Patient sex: F
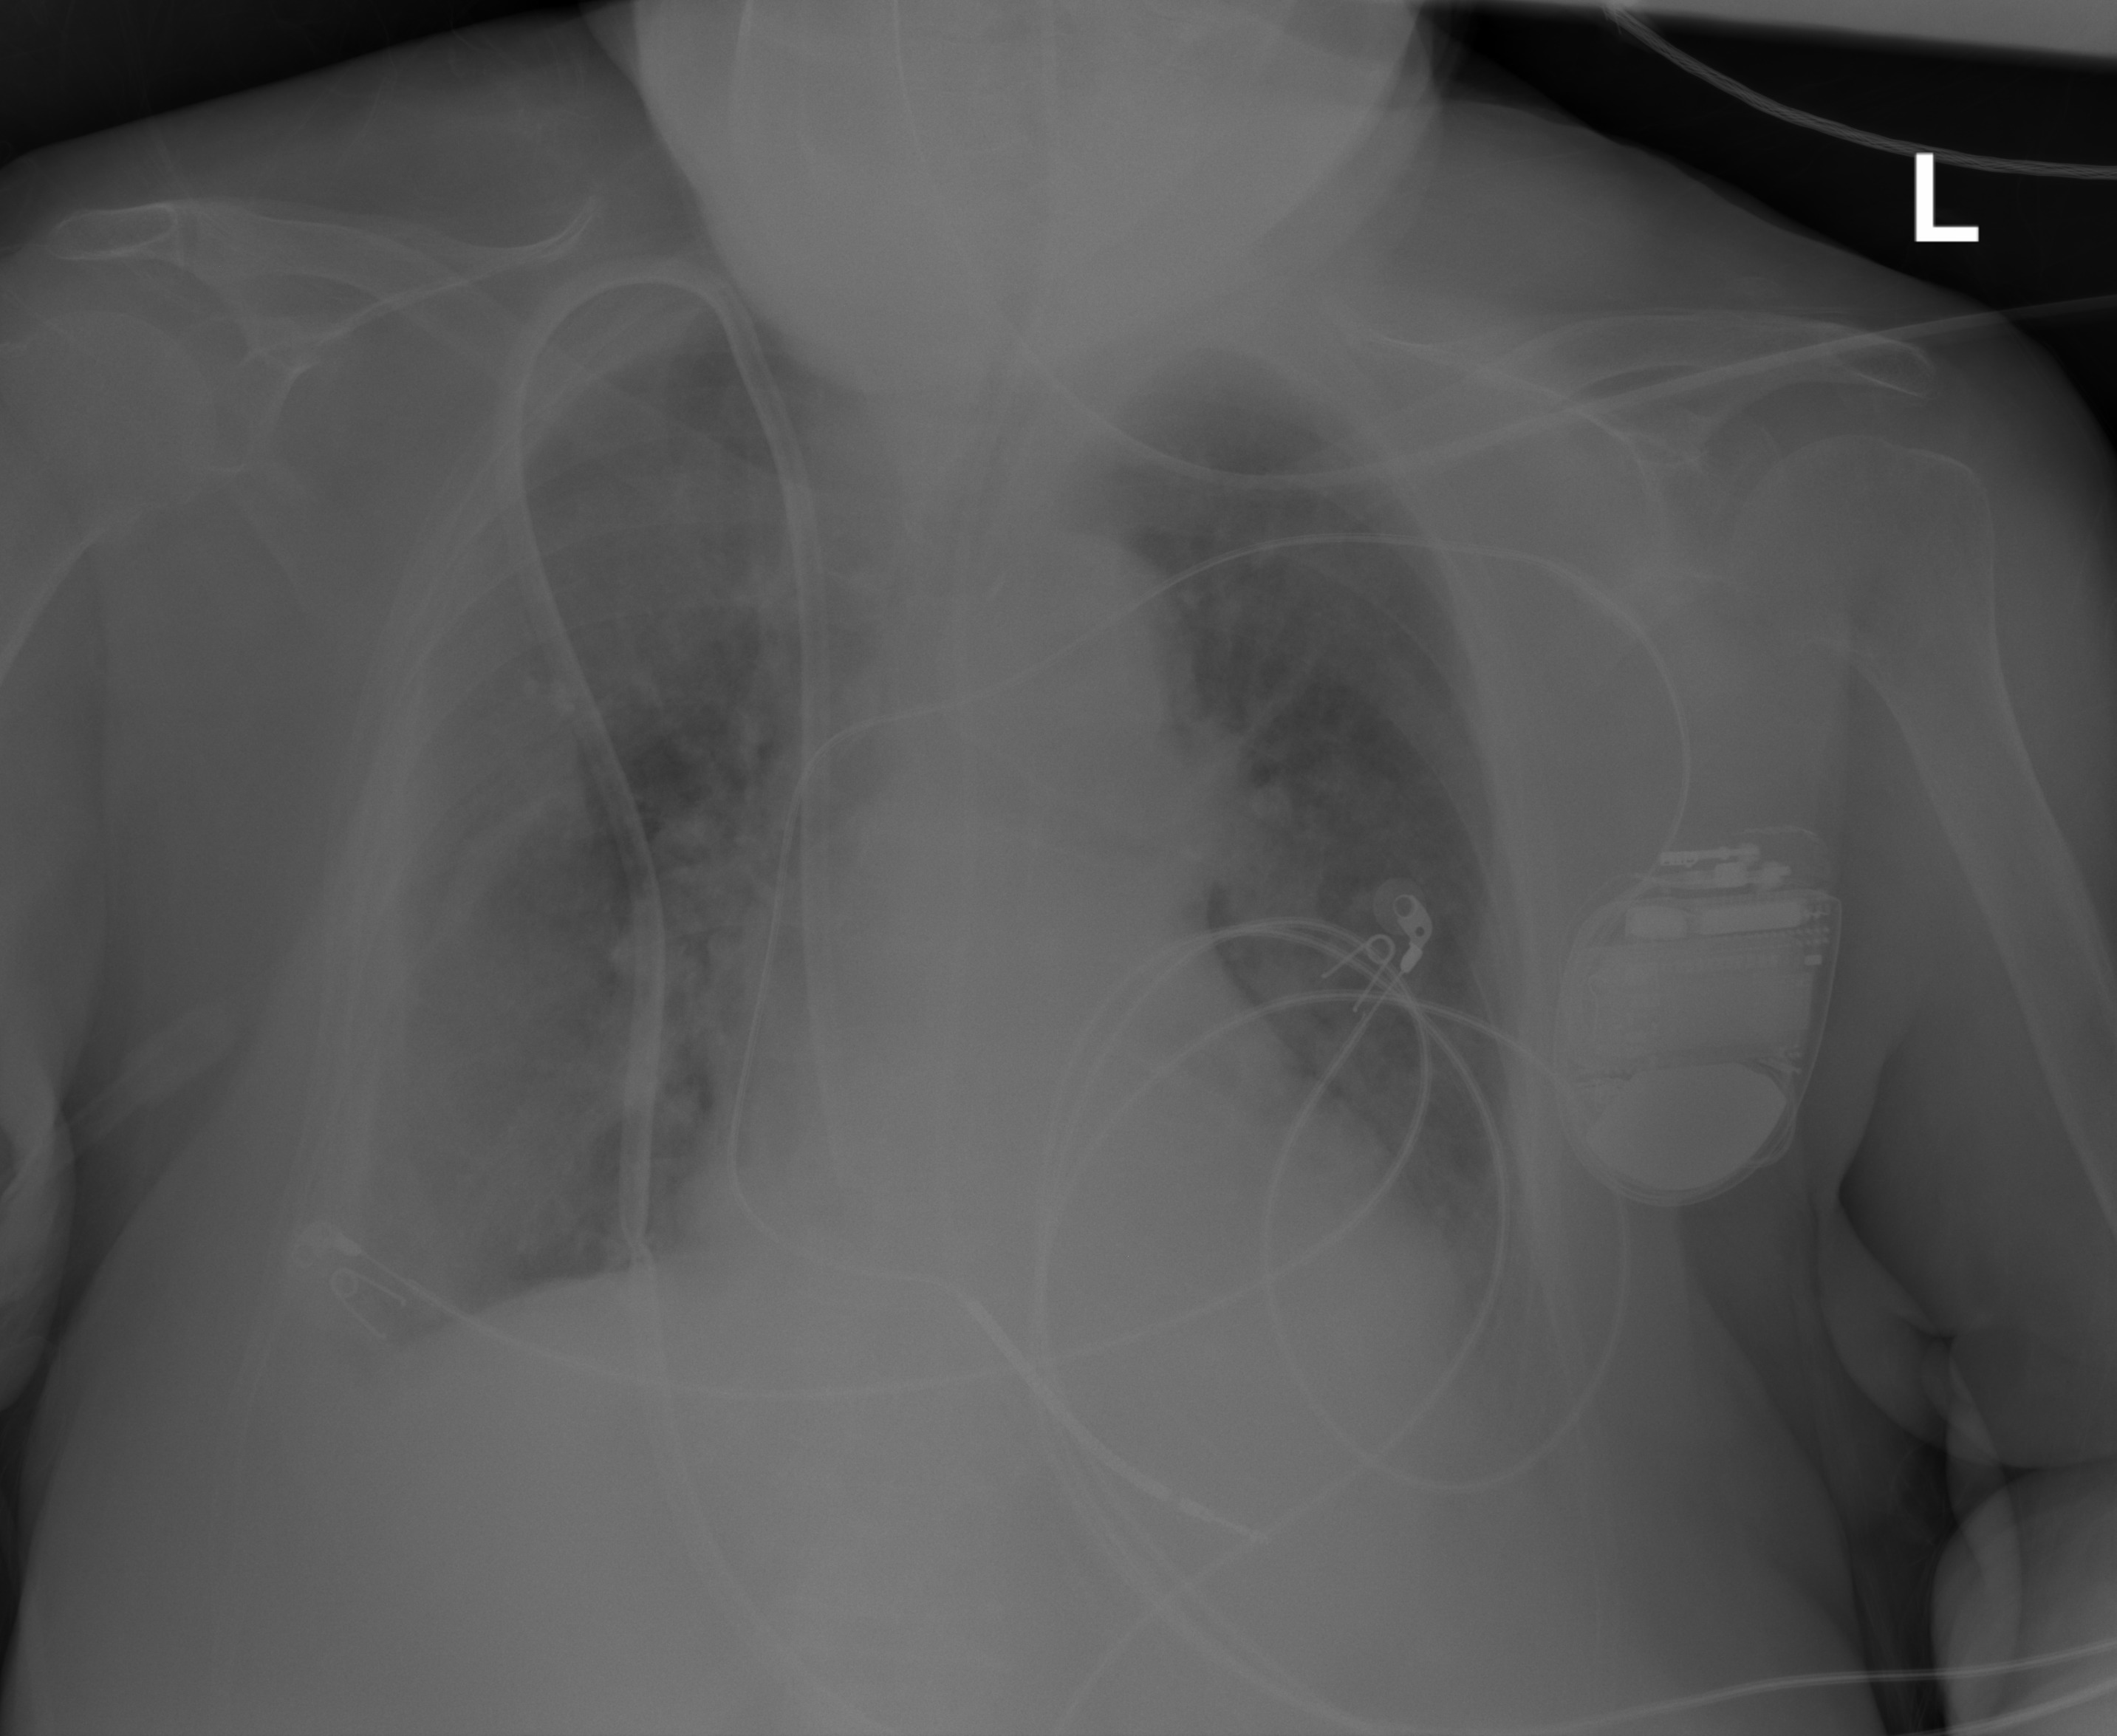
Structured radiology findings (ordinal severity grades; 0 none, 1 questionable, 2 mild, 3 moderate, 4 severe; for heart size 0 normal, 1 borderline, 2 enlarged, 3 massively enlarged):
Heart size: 2
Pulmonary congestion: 0
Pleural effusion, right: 0
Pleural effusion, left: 0
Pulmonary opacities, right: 2
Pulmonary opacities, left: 2
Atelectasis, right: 2
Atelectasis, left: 2